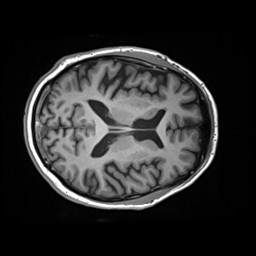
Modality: T1w
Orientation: axial
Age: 77
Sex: male
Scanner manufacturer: siemens
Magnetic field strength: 3 T
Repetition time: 2.2 s
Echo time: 0.00245 s